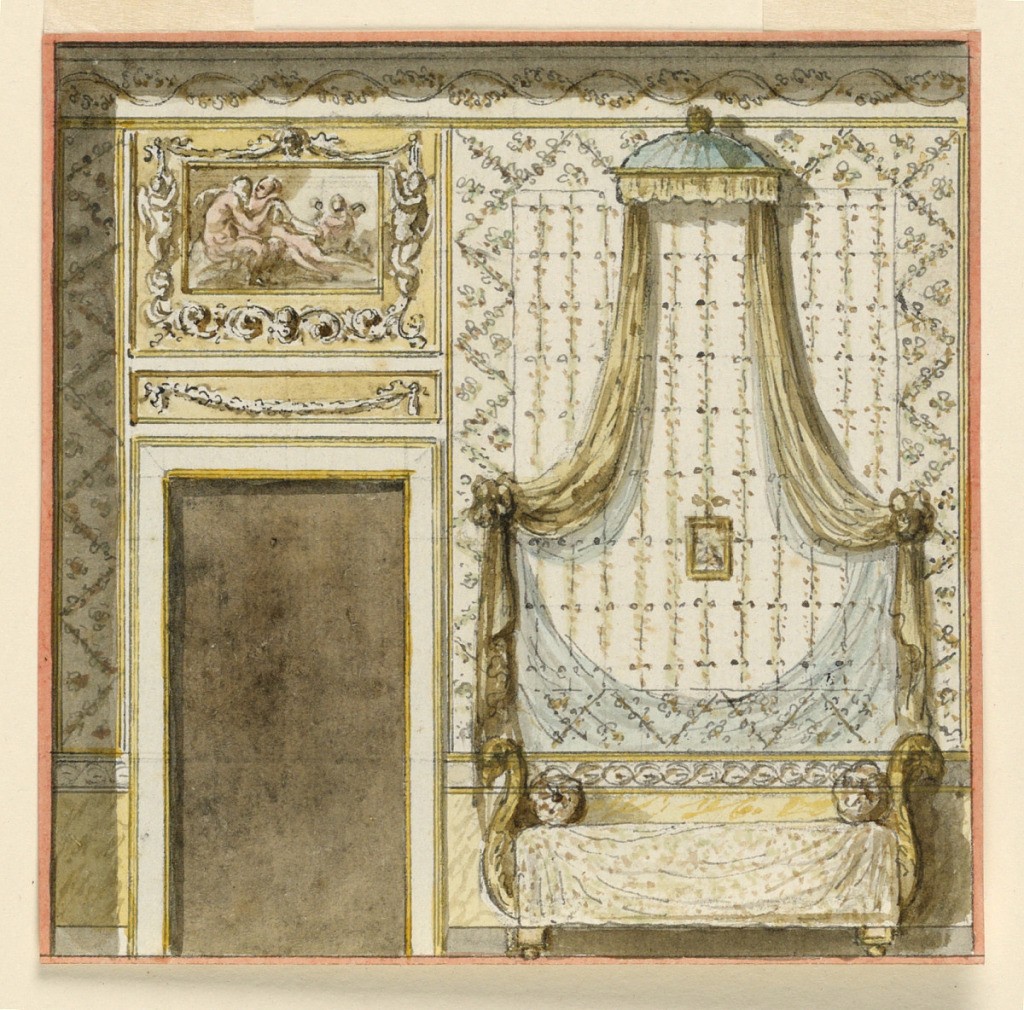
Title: Design for a Bedroom
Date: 1790
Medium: Pen and ink, brush and watercolor, black crayon on paper
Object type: Drawing
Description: The bed with its hangings is shown at right and the door is at left. An oblong panel with a festoon and a painting of a Satyr and Nymph.